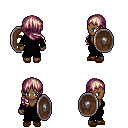
a pixel art fantasy rpg character, female body template, human, dark skin, gray robe, red pants, white blonde right-swept hairstyle, brown slippers, shield, four views (front, back, left, right), 2x2 character sprite sheet, small pixel art, hard edges, no anti-aliasing